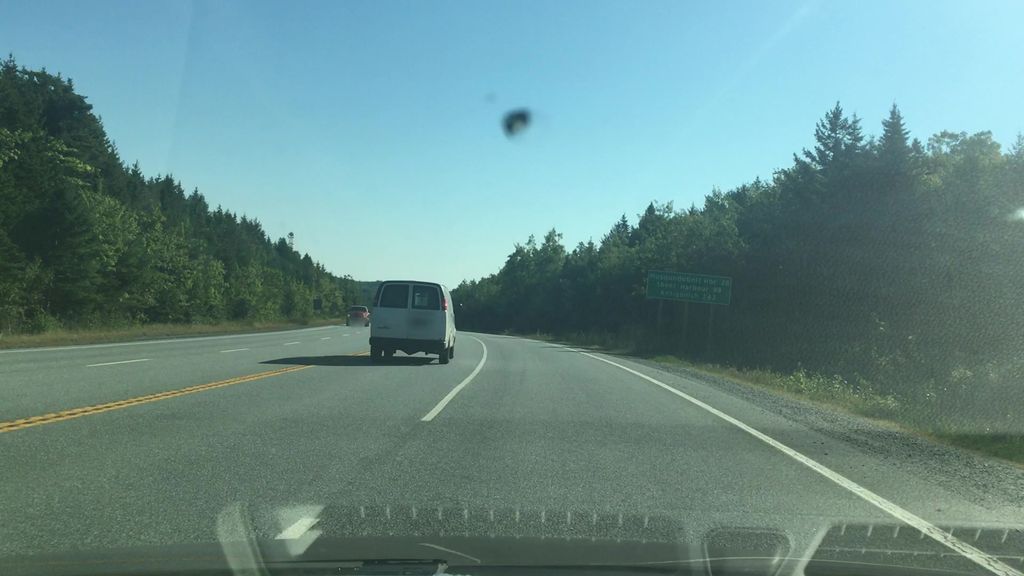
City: halifax